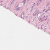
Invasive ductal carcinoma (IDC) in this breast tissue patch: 1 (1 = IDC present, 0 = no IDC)